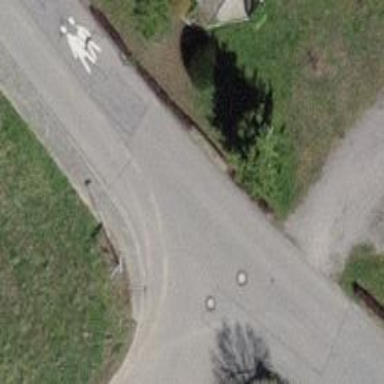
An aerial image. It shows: Paved residential road.